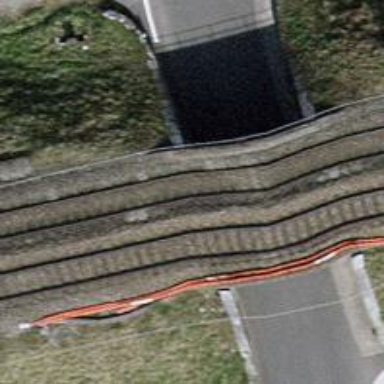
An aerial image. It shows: Railway bridge with electrified tracks and single rail.